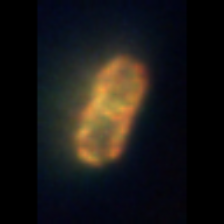
Taxon: Lauderia_Hemiaulus
Group: Diatoms